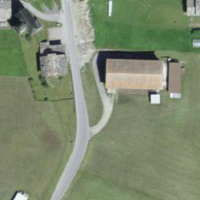
EUNIS habitat code: 24
Species observed at this site:
Petasites hybridus